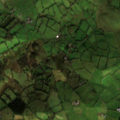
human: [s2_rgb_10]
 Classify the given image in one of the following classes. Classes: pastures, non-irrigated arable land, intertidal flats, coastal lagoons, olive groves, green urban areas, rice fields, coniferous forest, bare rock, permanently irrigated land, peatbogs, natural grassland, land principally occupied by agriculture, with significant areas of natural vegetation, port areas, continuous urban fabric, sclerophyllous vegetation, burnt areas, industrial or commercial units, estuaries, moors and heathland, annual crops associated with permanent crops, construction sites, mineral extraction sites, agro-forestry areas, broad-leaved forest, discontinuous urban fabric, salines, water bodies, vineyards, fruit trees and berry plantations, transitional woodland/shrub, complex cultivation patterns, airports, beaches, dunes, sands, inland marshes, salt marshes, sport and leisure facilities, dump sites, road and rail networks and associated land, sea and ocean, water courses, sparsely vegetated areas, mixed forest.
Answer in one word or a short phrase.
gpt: pastures